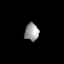
Tissue: lung
Cell type: T cells
Senescence score: 0.5497
Nuclear area (px): 242
Mean DAPI intensity: 154.851